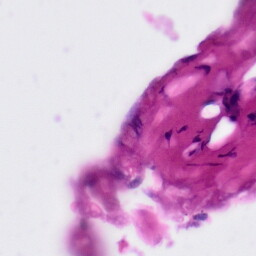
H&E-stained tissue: Tonsil